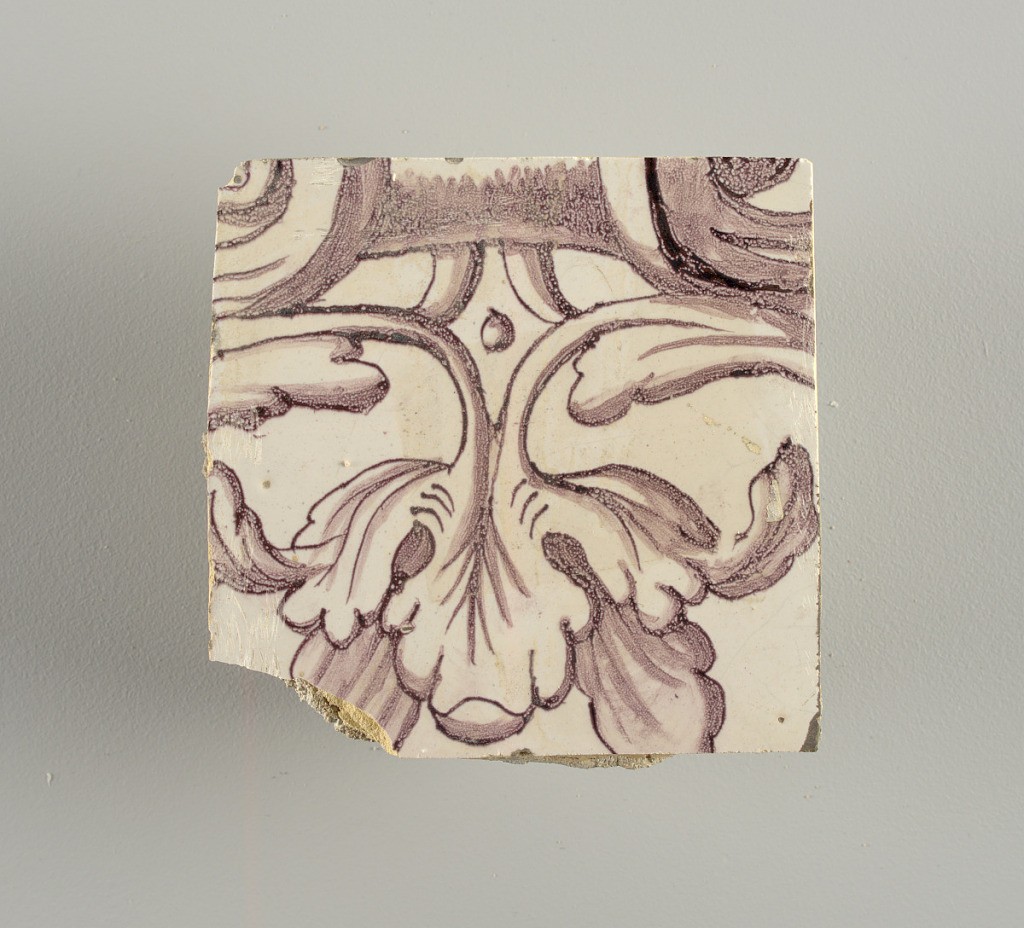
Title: Tile wall facing
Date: ca. 1725
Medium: Tin-glazed earthenware, underglaze
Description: Horizontal rectangle.  Thirty tiles wide and twenty-three tiles high with opening for fireplace eleven tiles wide and ten high.  Foliage arabesques disposed about three vertical axes from which are emphazised by urns at center and right, and at left by the figure of a standing woman carrying an infant on her arm and accompanied by two children.